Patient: sex F, age 61
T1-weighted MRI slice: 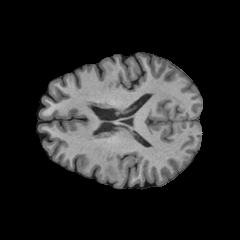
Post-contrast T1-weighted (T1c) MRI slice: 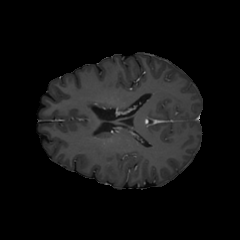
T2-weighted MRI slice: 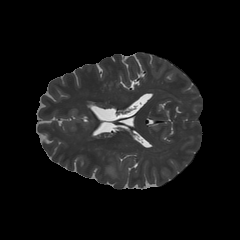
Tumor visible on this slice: yes
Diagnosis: Glioblastoma, IDH-wildtype
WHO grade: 4